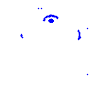
Particle: electron